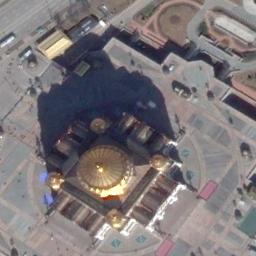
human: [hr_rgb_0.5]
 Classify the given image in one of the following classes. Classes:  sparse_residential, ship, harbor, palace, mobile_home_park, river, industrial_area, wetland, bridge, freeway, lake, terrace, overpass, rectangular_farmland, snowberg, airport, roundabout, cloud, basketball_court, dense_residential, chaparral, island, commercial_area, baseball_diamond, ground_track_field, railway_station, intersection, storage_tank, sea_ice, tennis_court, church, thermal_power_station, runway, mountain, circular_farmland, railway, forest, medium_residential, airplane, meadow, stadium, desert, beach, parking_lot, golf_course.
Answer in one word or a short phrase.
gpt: church